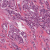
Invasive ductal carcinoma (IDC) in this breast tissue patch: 1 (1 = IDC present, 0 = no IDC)